Brain MRI, t2w sequence, axial 2D slice.
Patient: age 33, sex M, weight 90 kg, height 1.9 m
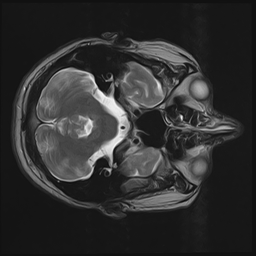